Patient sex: F
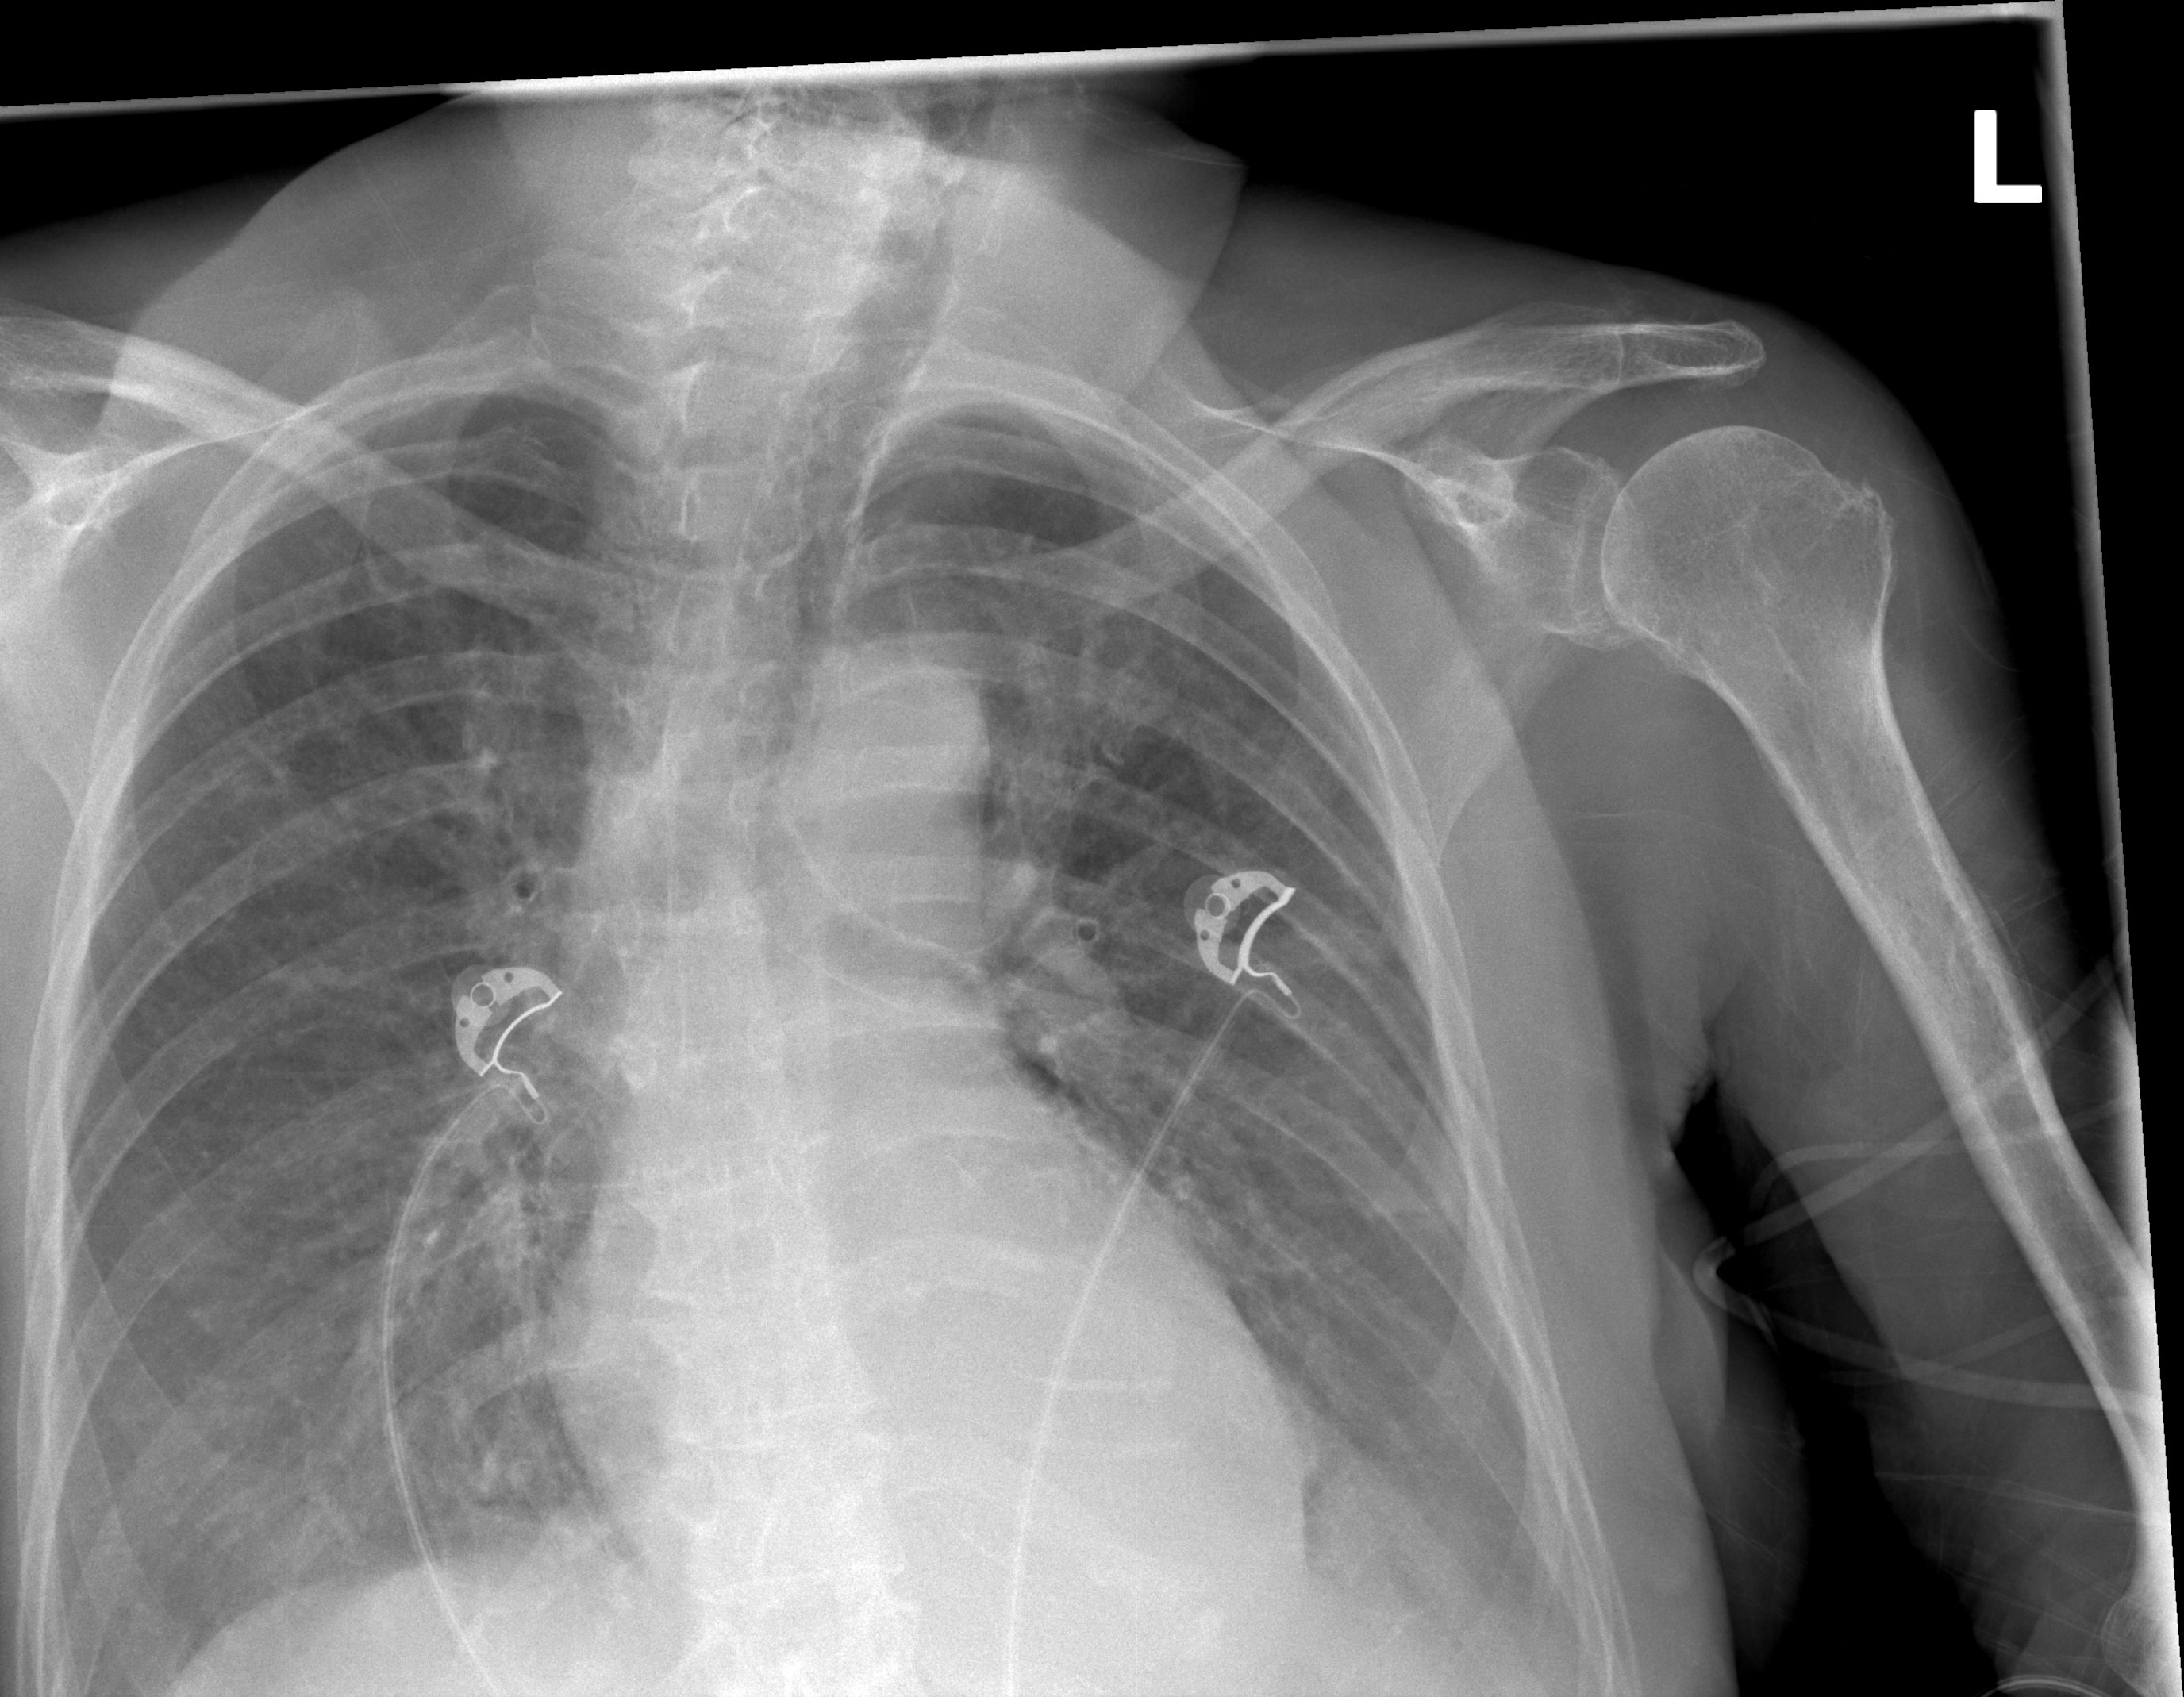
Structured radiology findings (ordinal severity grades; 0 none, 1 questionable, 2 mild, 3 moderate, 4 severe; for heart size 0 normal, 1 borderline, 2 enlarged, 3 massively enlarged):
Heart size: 0
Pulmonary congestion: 2
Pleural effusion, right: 0
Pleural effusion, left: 3
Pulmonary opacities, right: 0
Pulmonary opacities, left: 0
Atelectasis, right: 0
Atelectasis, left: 2